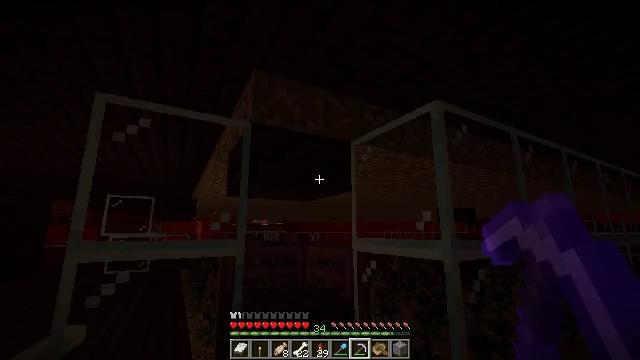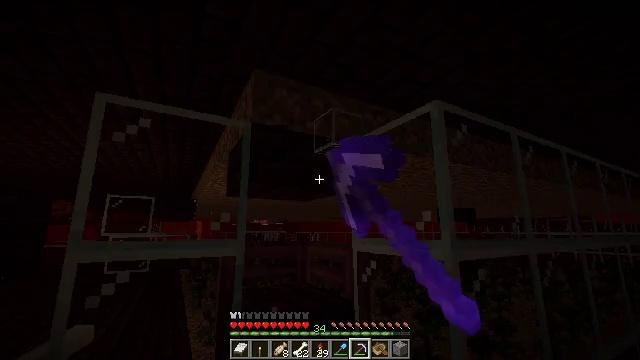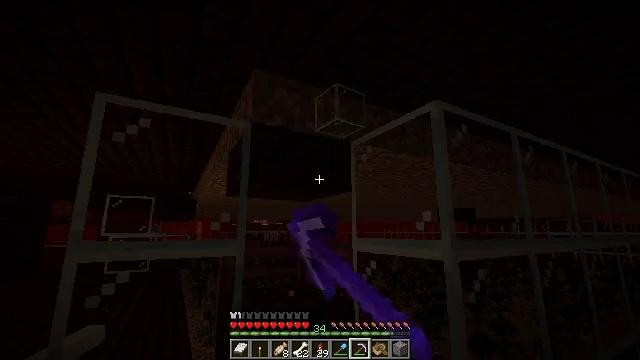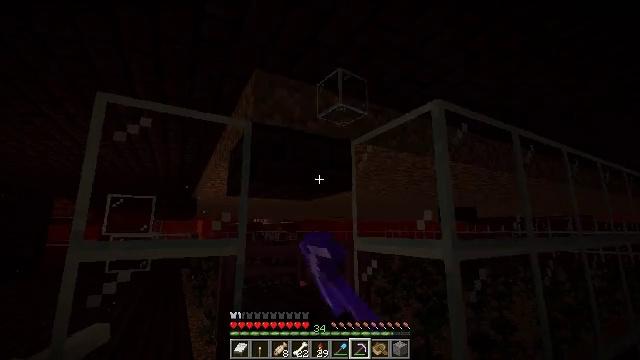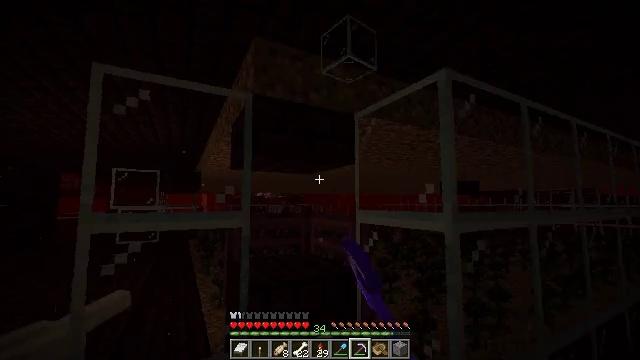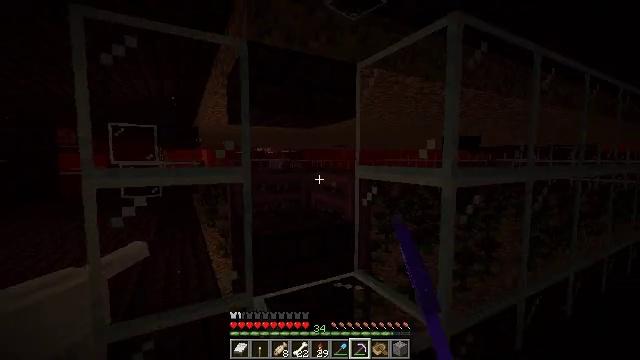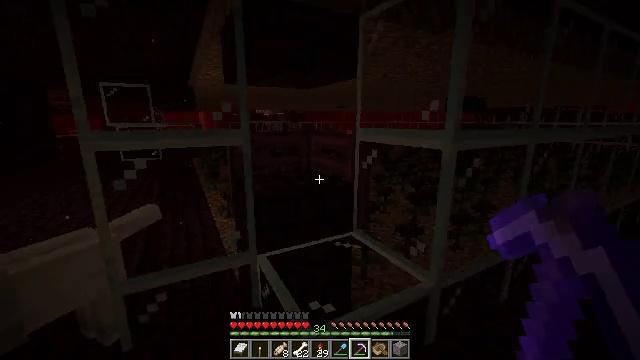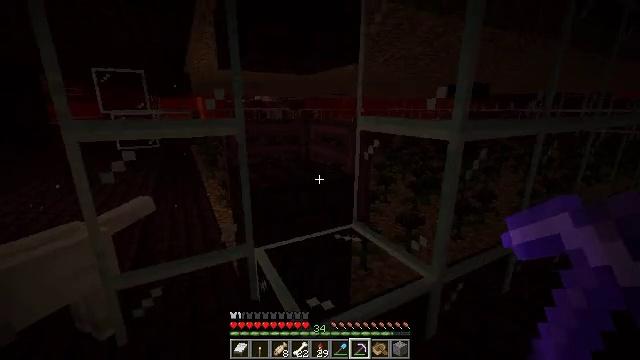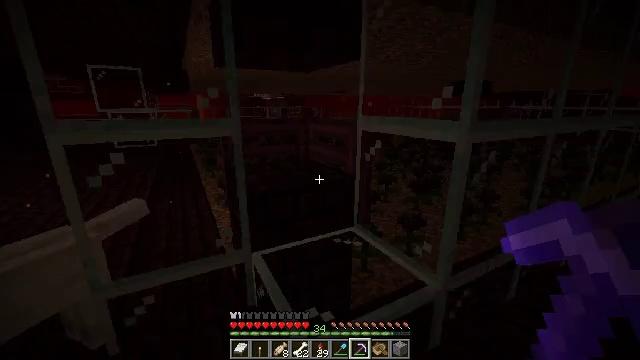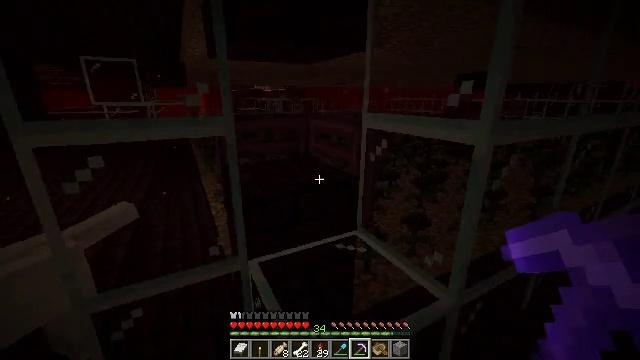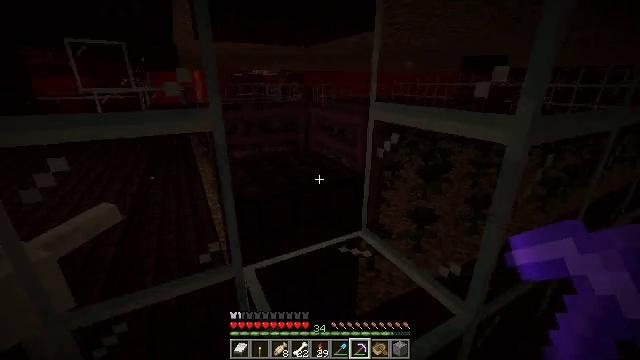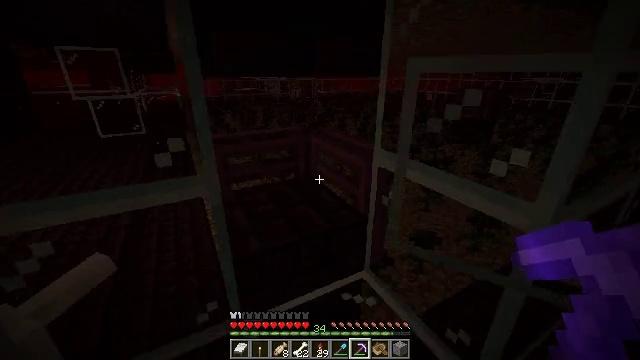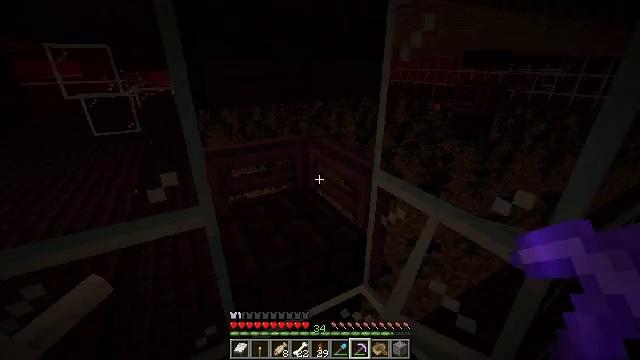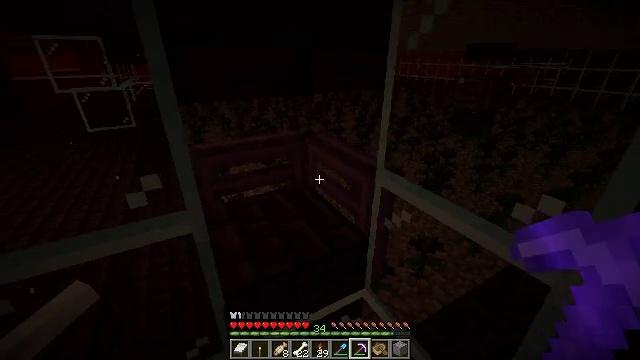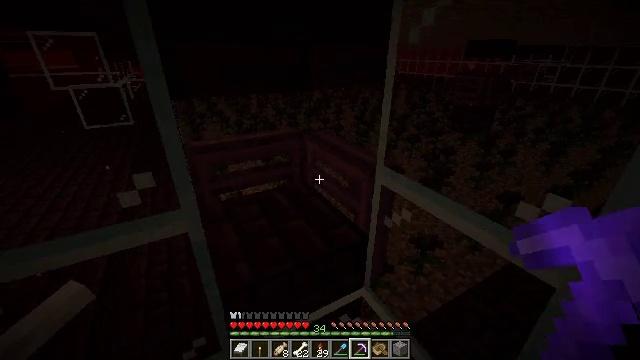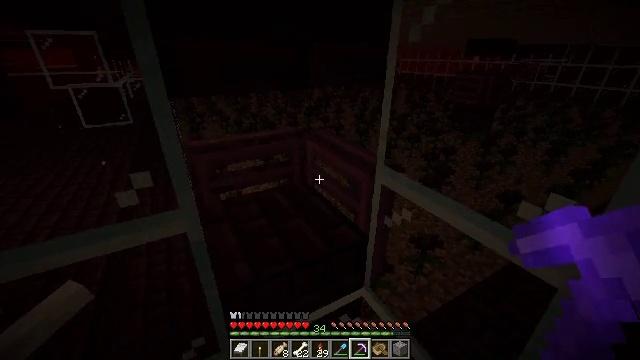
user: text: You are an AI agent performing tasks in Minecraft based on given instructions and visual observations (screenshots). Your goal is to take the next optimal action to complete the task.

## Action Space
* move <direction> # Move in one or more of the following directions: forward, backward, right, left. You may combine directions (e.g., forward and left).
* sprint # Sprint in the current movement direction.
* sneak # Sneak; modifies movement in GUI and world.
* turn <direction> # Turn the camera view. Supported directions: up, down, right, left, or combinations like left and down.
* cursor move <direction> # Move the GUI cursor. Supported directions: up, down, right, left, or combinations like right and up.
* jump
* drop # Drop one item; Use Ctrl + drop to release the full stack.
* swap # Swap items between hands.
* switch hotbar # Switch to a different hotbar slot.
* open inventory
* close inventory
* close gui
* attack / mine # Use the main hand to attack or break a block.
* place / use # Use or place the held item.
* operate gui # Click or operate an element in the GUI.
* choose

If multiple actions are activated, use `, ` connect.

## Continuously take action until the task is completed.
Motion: motion action
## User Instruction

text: Break the nether brick slab.
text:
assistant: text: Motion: attack / mine
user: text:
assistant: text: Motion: no_op
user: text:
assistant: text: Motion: no_op
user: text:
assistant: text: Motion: turn down
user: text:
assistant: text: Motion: turn down
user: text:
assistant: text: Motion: turn down
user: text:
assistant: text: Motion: move forward, turn down
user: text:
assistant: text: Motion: move forward
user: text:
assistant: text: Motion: move forward, turn down
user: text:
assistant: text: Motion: move forward, turn down
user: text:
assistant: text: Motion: move forward, turn down
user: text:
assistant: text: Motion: turn down
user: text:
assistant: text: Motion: turn down
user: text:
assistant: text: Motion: no_op
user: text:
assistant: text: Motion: no_op
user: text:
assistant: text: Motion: no_op
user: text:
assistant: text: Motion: no_op
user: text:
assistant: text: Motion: no_op
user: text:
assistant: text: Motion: no_op
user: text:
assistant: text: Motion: no_op
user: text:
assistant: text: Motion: no_op
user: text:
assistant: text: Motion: no_op
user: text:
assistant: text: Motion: no_op
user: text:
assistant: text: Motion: no_op
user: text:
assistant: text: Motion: no_op
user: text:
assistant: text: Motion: no_op
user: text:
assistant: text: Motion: move back
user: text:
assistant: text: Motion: move back, turn left
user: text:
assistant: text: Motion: move back, turn left
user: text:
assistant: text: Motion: move back, turn left